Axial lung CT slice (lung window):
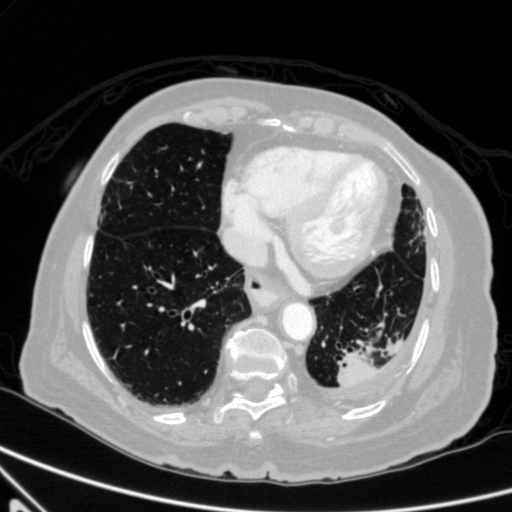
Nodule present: no